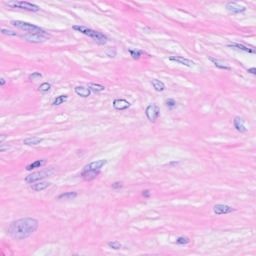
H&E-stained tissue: Breast